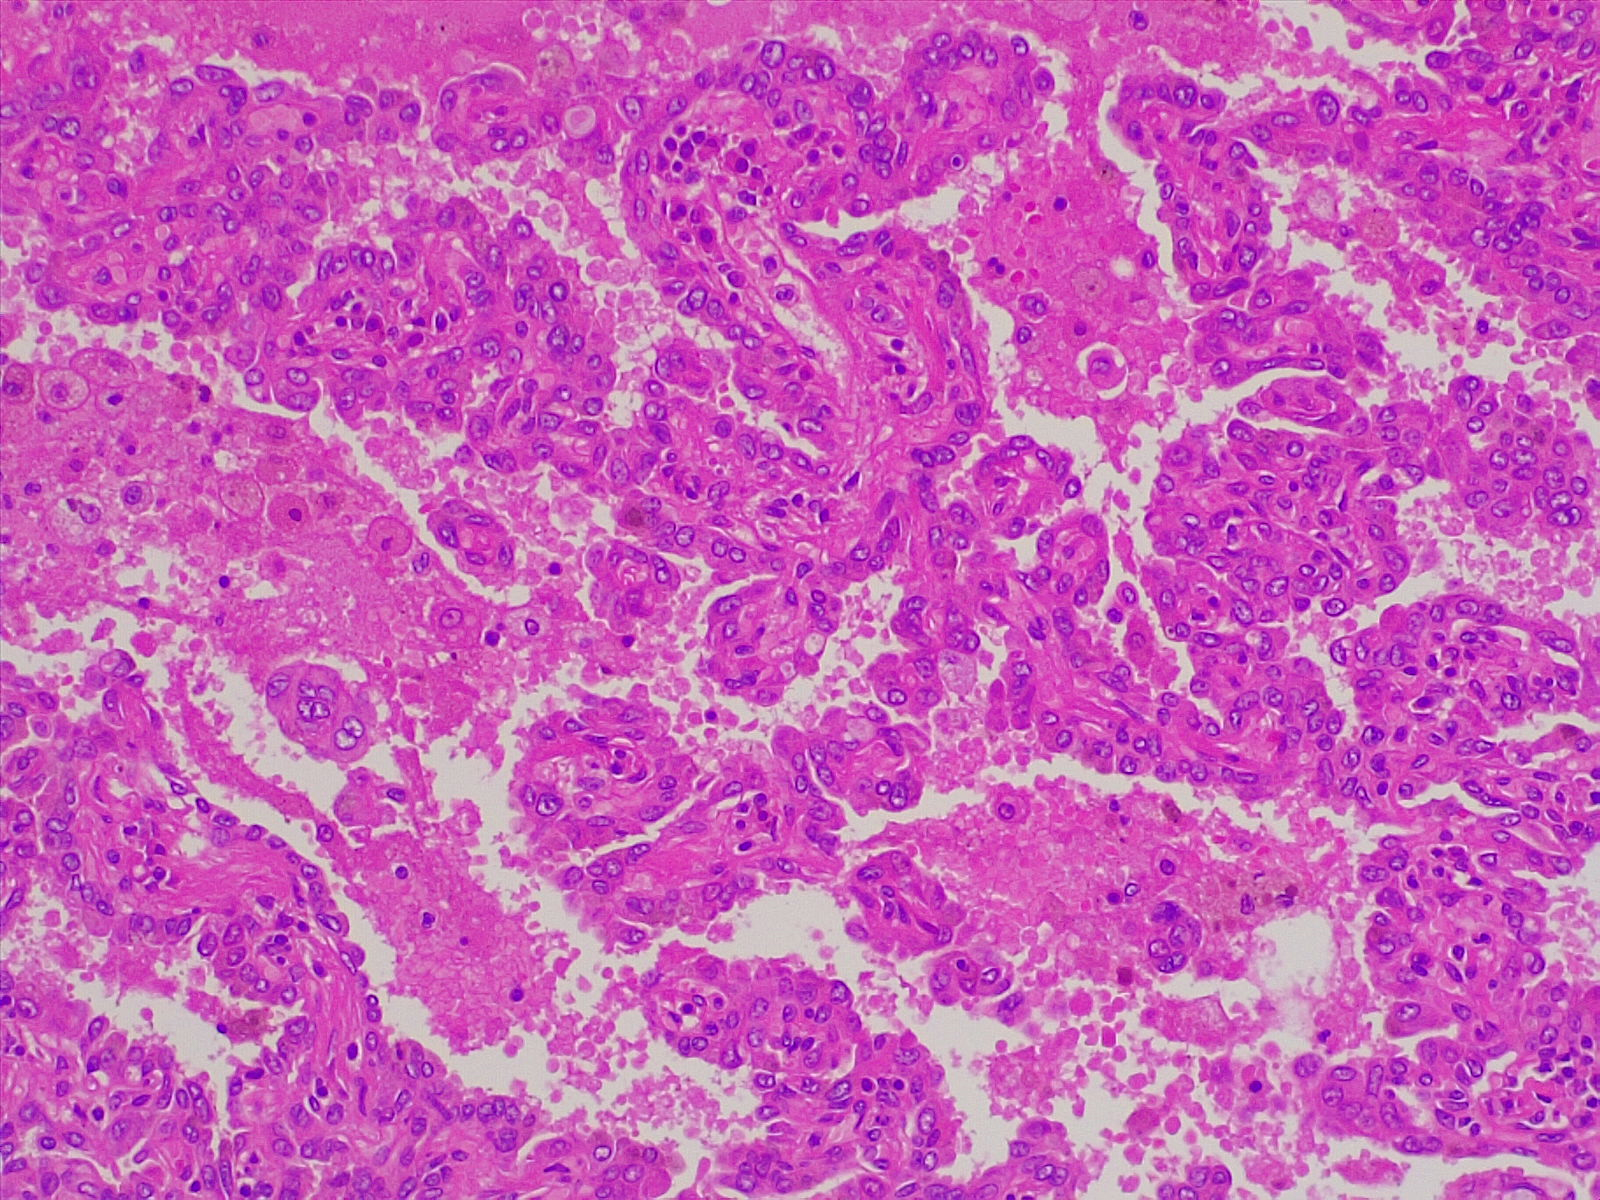
Label: lung adenocarcinoma, well differentiated